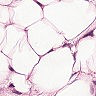
Metastatic tissue present: yes